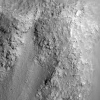
Atmospheric dust classification: not_dusty